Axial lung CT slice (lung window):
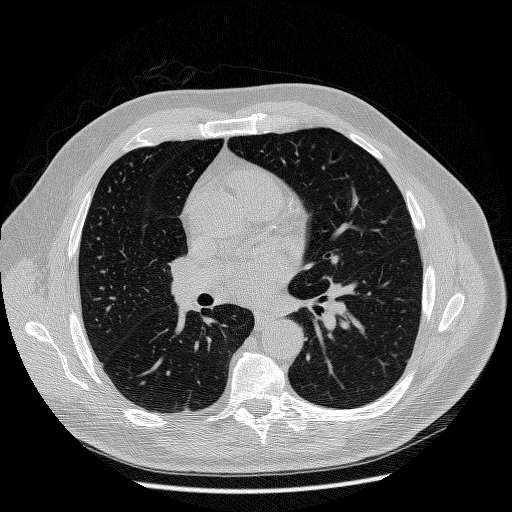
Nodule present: no